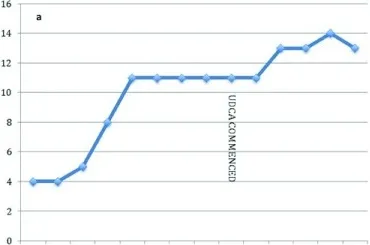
NIH scoring in Case 3. . (
a) Total NIH score (without hearing and auditory brainstem response) for Case 3. Time of ursodeoxycholic acid (UDCA) commencement (6.67 yrs) marked on graph.
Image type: chart (chart)